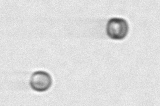
Label: Thalassiosira_sp_aff_mala